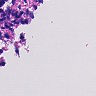
Metastatic tissue present: no